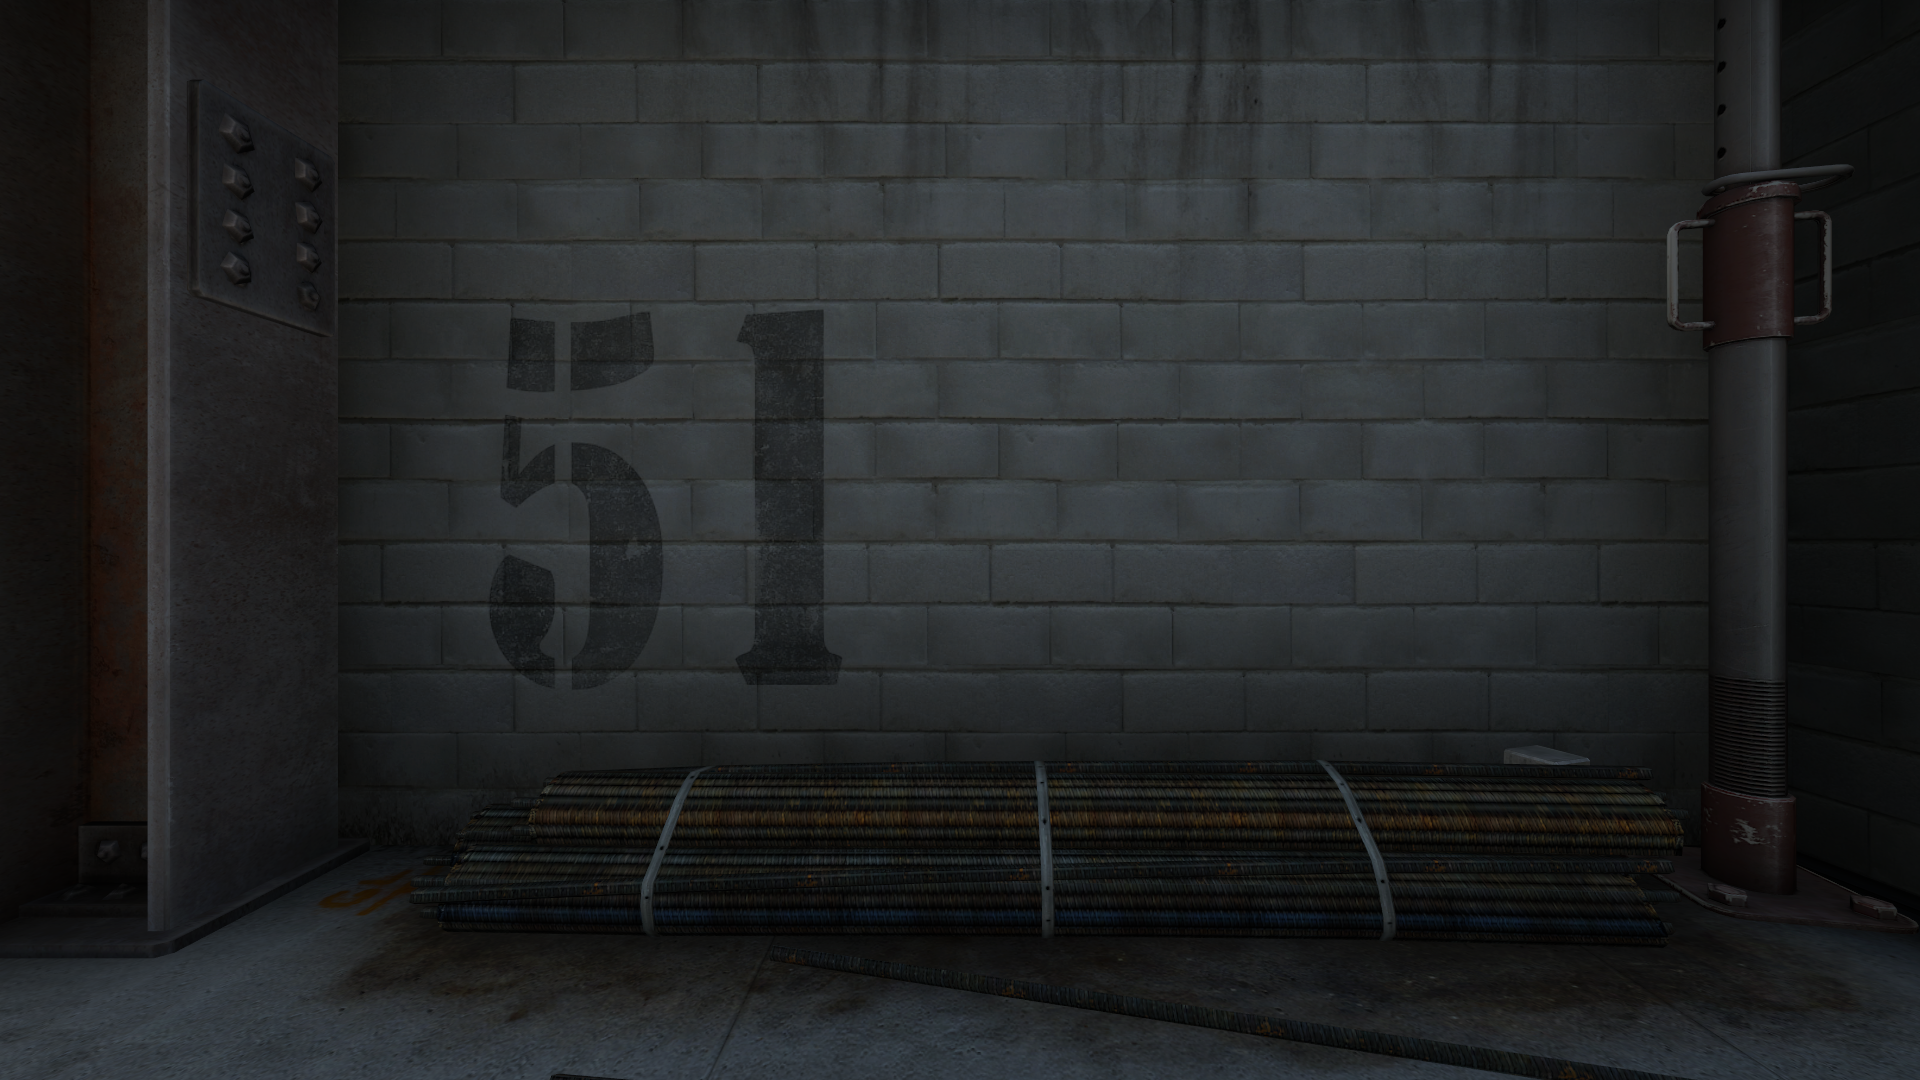
Map: de_vertigo